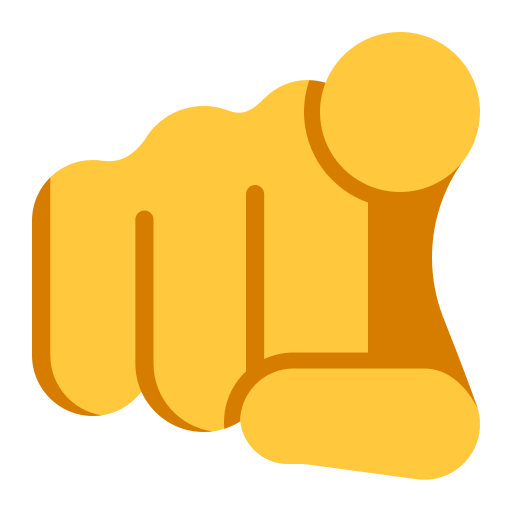
index pointing at the viewer flat default